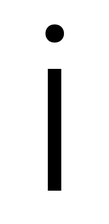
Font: Roboto_Light